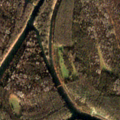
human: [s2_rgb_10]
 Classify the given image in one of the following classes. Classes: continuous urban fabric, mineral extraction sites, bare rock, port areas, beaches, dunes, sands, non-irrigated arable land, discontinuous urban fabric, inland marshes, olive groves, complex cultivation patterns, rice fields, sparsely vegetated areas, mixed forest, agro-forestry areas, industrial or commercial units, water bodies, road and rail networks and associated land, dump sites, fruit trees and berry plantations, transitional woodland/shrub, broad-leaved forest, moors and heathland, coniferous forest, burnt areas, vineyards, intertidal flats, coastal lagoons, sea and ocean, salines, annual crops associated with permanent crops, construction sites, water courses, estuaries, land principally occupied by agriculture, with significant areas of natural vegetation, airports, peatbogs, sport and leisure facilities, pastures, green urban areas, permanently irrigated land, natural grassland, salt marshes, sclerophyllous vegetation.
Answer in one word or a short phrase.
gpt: broad-leaved forest, transitional woodland/shrub